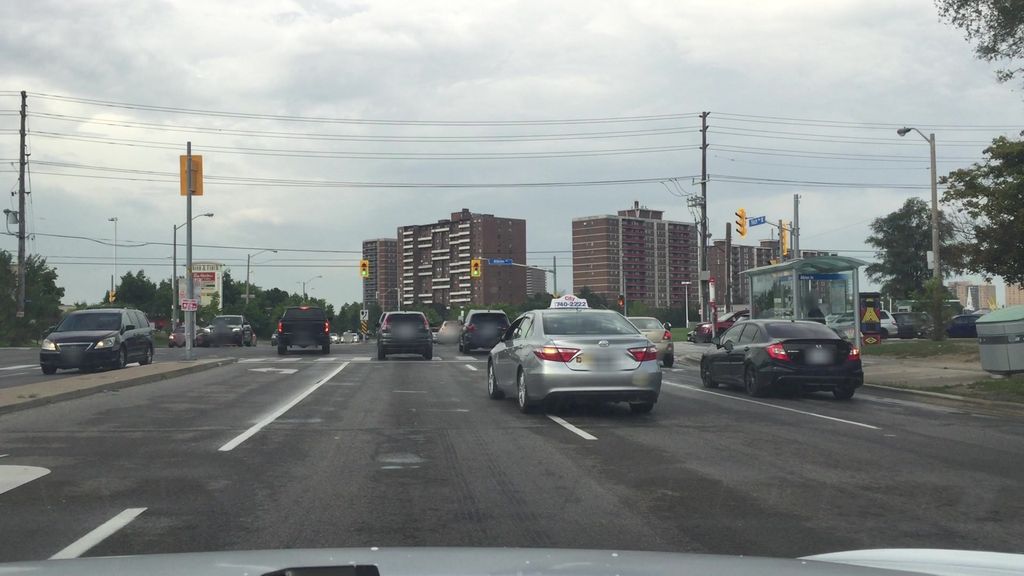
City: toronto